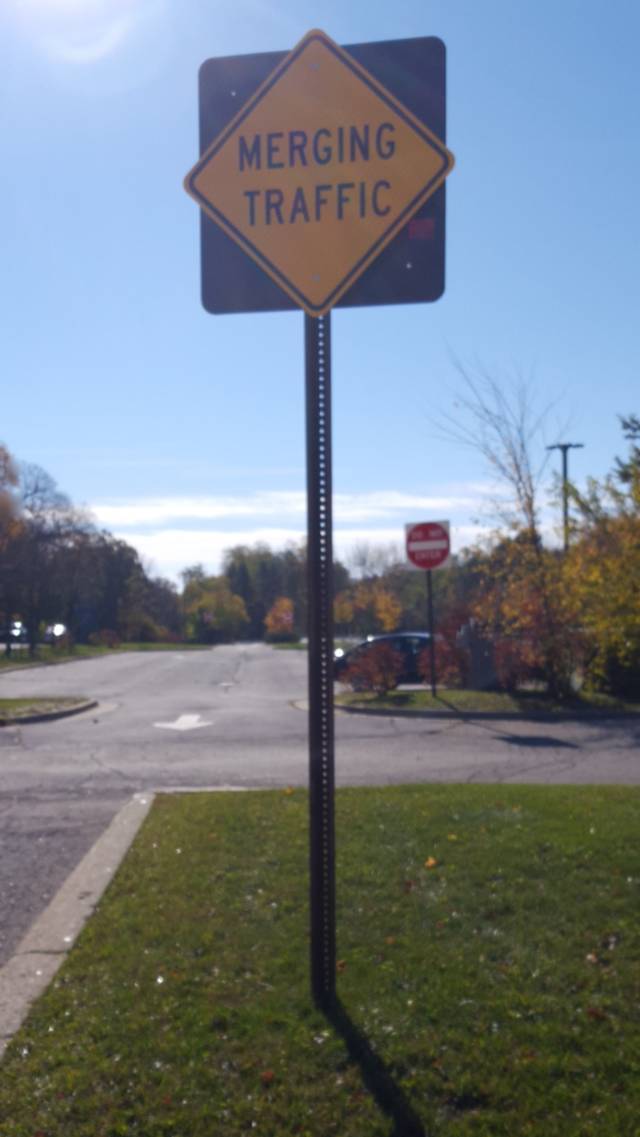
Region: United States
Coordinates: 42.183, -87.797